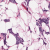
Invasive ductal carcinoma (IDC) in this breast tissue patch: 1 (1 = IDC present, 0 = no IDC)